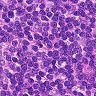
Metastatic tissue present: no